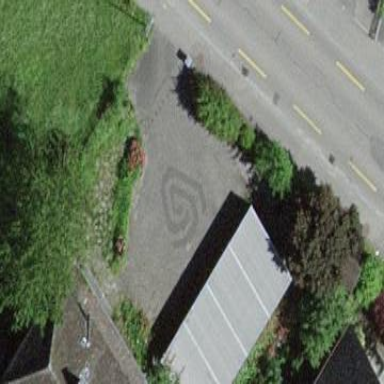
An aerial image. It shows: Garage.